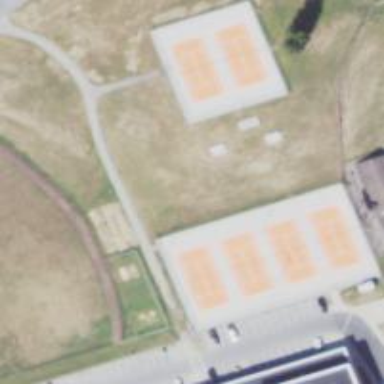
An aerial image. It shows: Tennis court on the leisure land pitch.